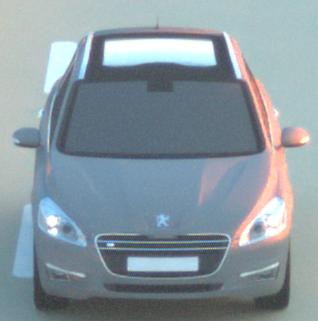
Make: Peugeot
Model: 508 SW 120 VTi
Detailed model: 508 (I) SW
Model produced from: 2011/03
Model produced until: 2014/05
Doors: 5
Color: gray
Road condition: dry road
Daytime: sunrise or sunset
Contrast: medium contrast